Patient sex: M
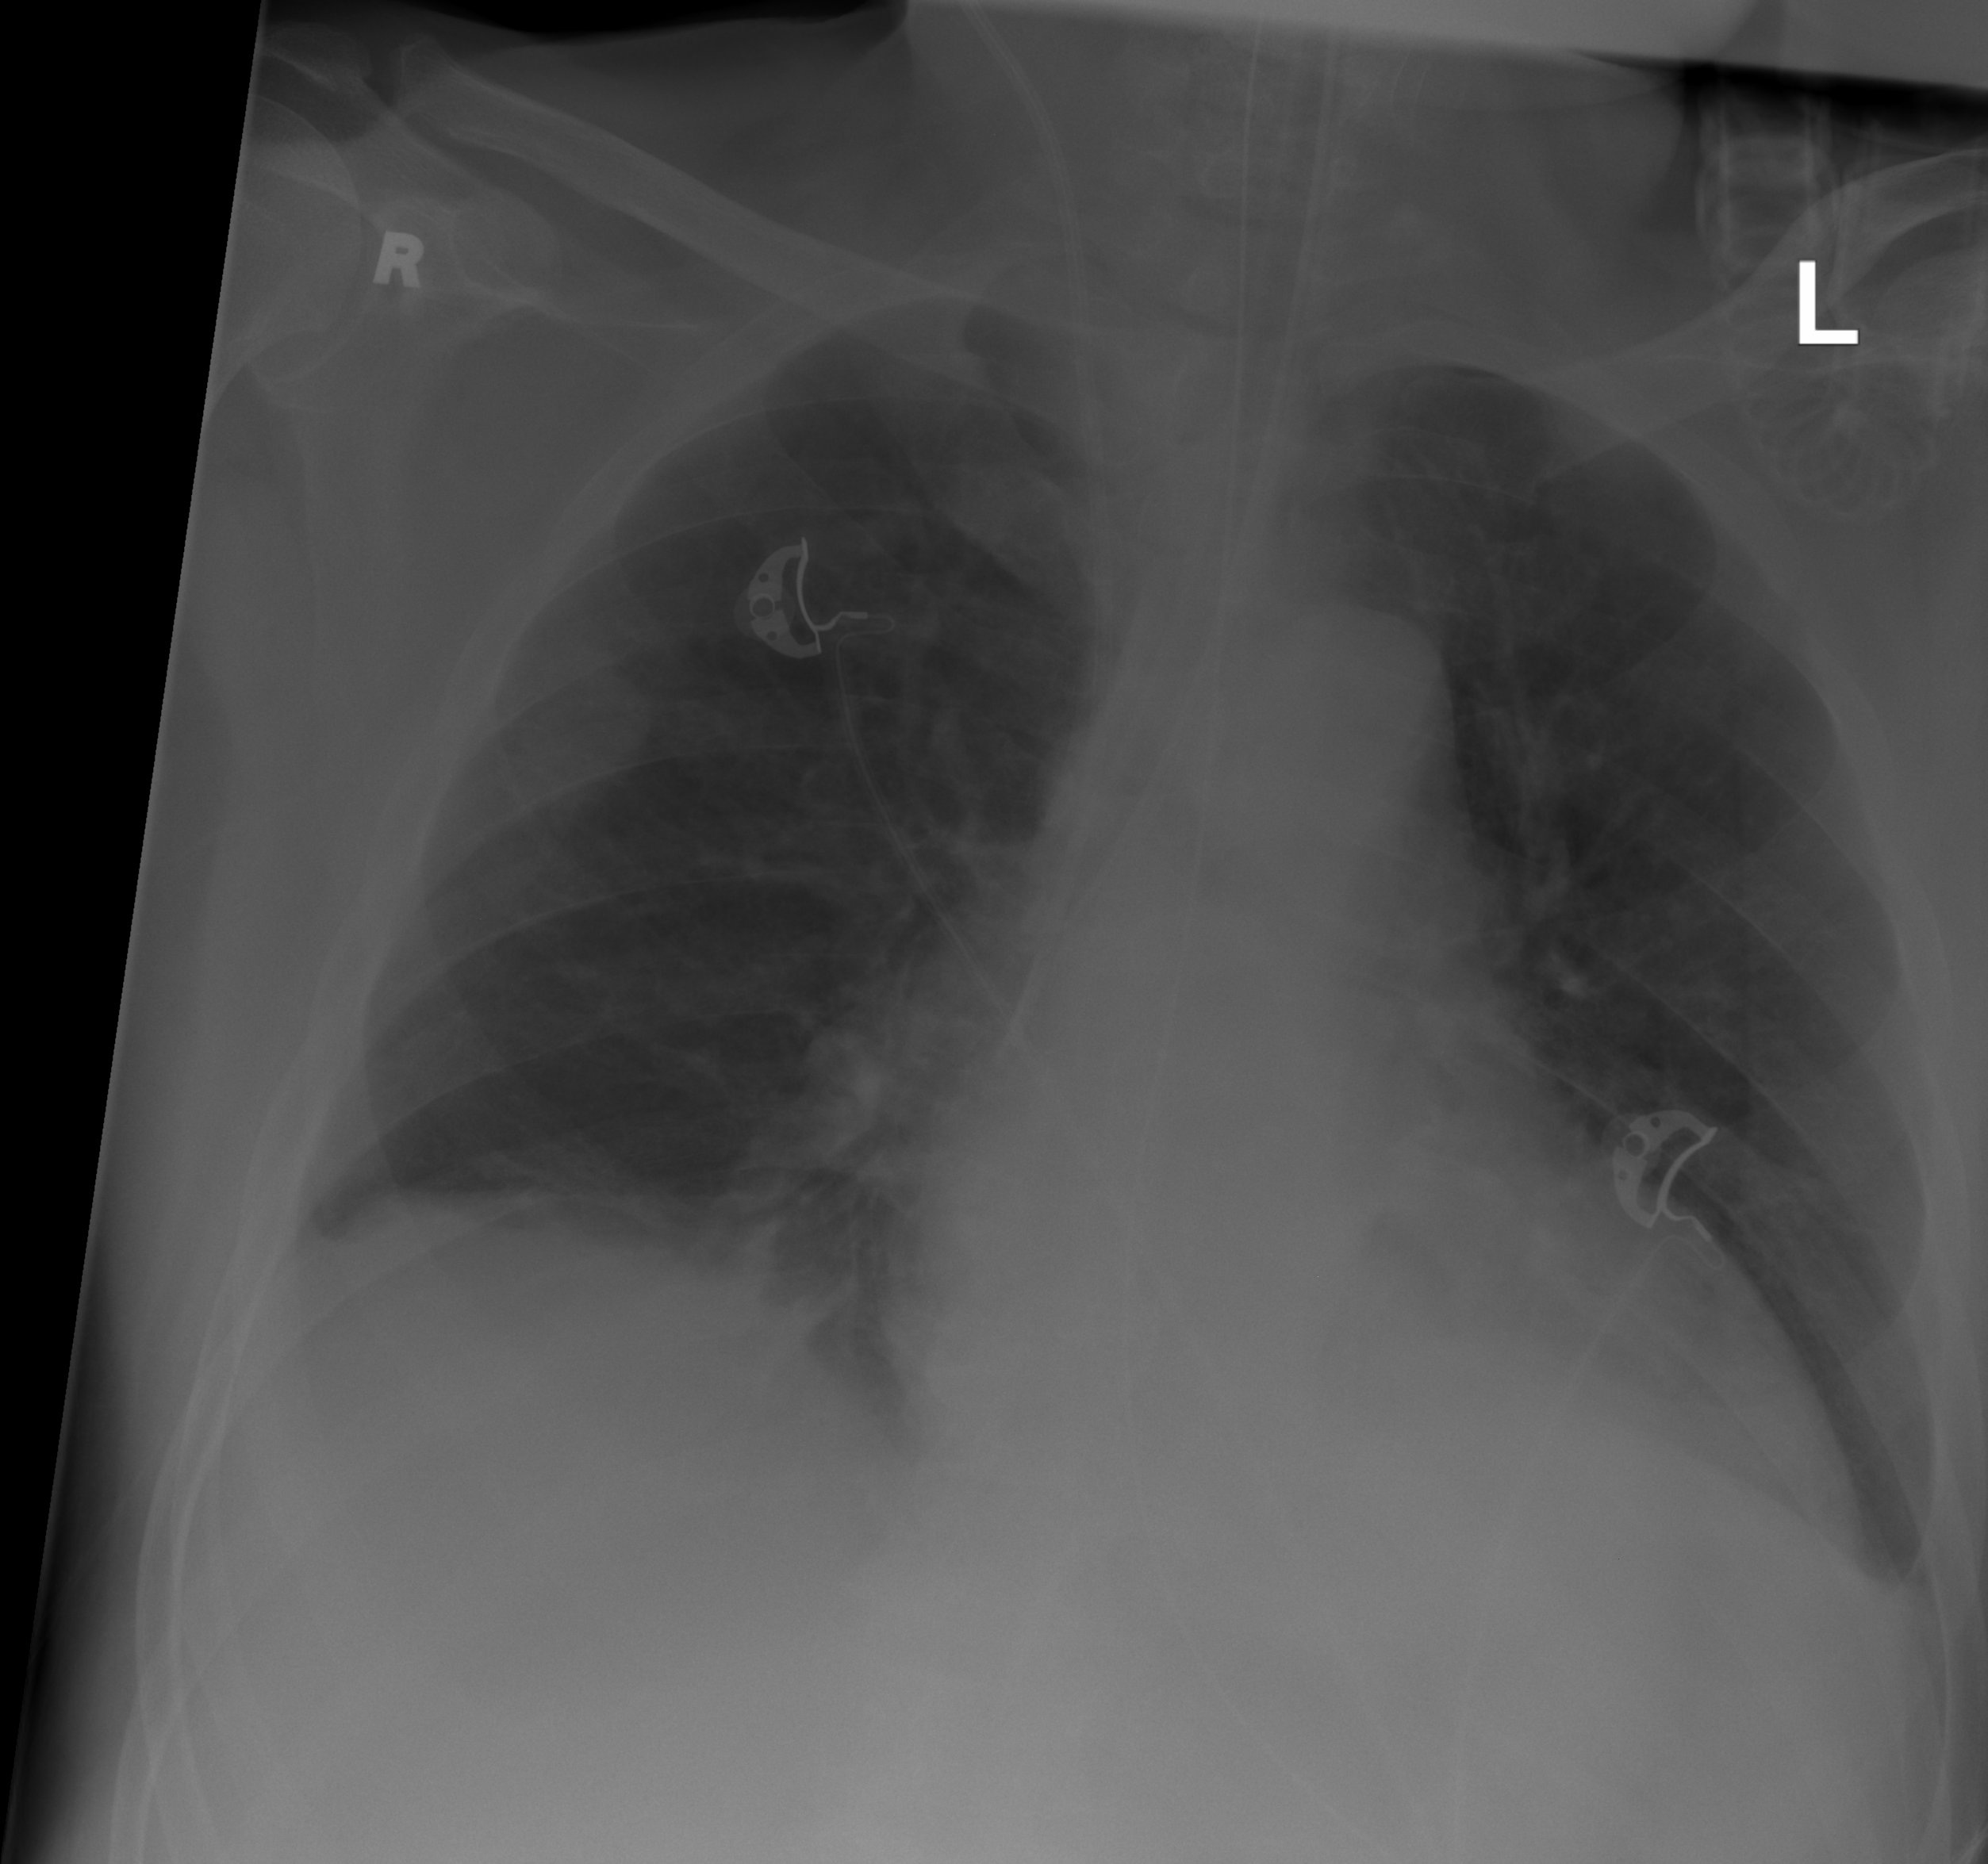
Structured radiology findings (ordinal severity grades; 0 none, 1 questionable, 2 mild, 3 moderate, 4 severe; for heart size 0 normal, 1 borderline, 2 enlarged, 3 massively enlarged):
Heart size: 1
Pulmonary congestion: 0
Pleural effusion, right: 0
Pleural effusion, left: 1
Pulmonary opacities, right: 0
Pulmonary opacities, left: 0
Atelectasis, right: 2
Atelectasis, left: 0